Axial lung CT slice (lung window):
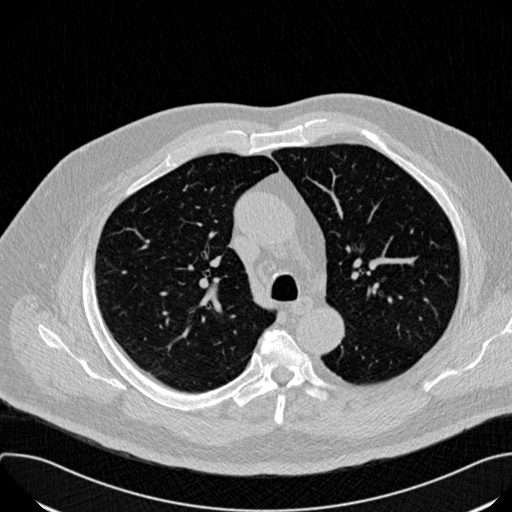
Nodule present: no